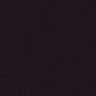
Metastatic tissue present: no